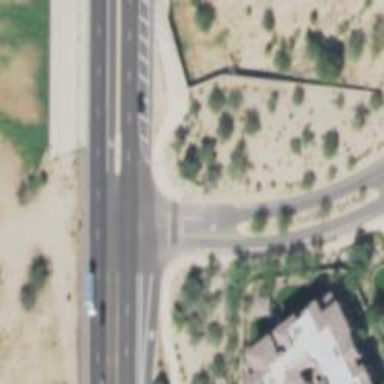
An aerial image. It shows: Solid stop line on the road.